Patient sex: M
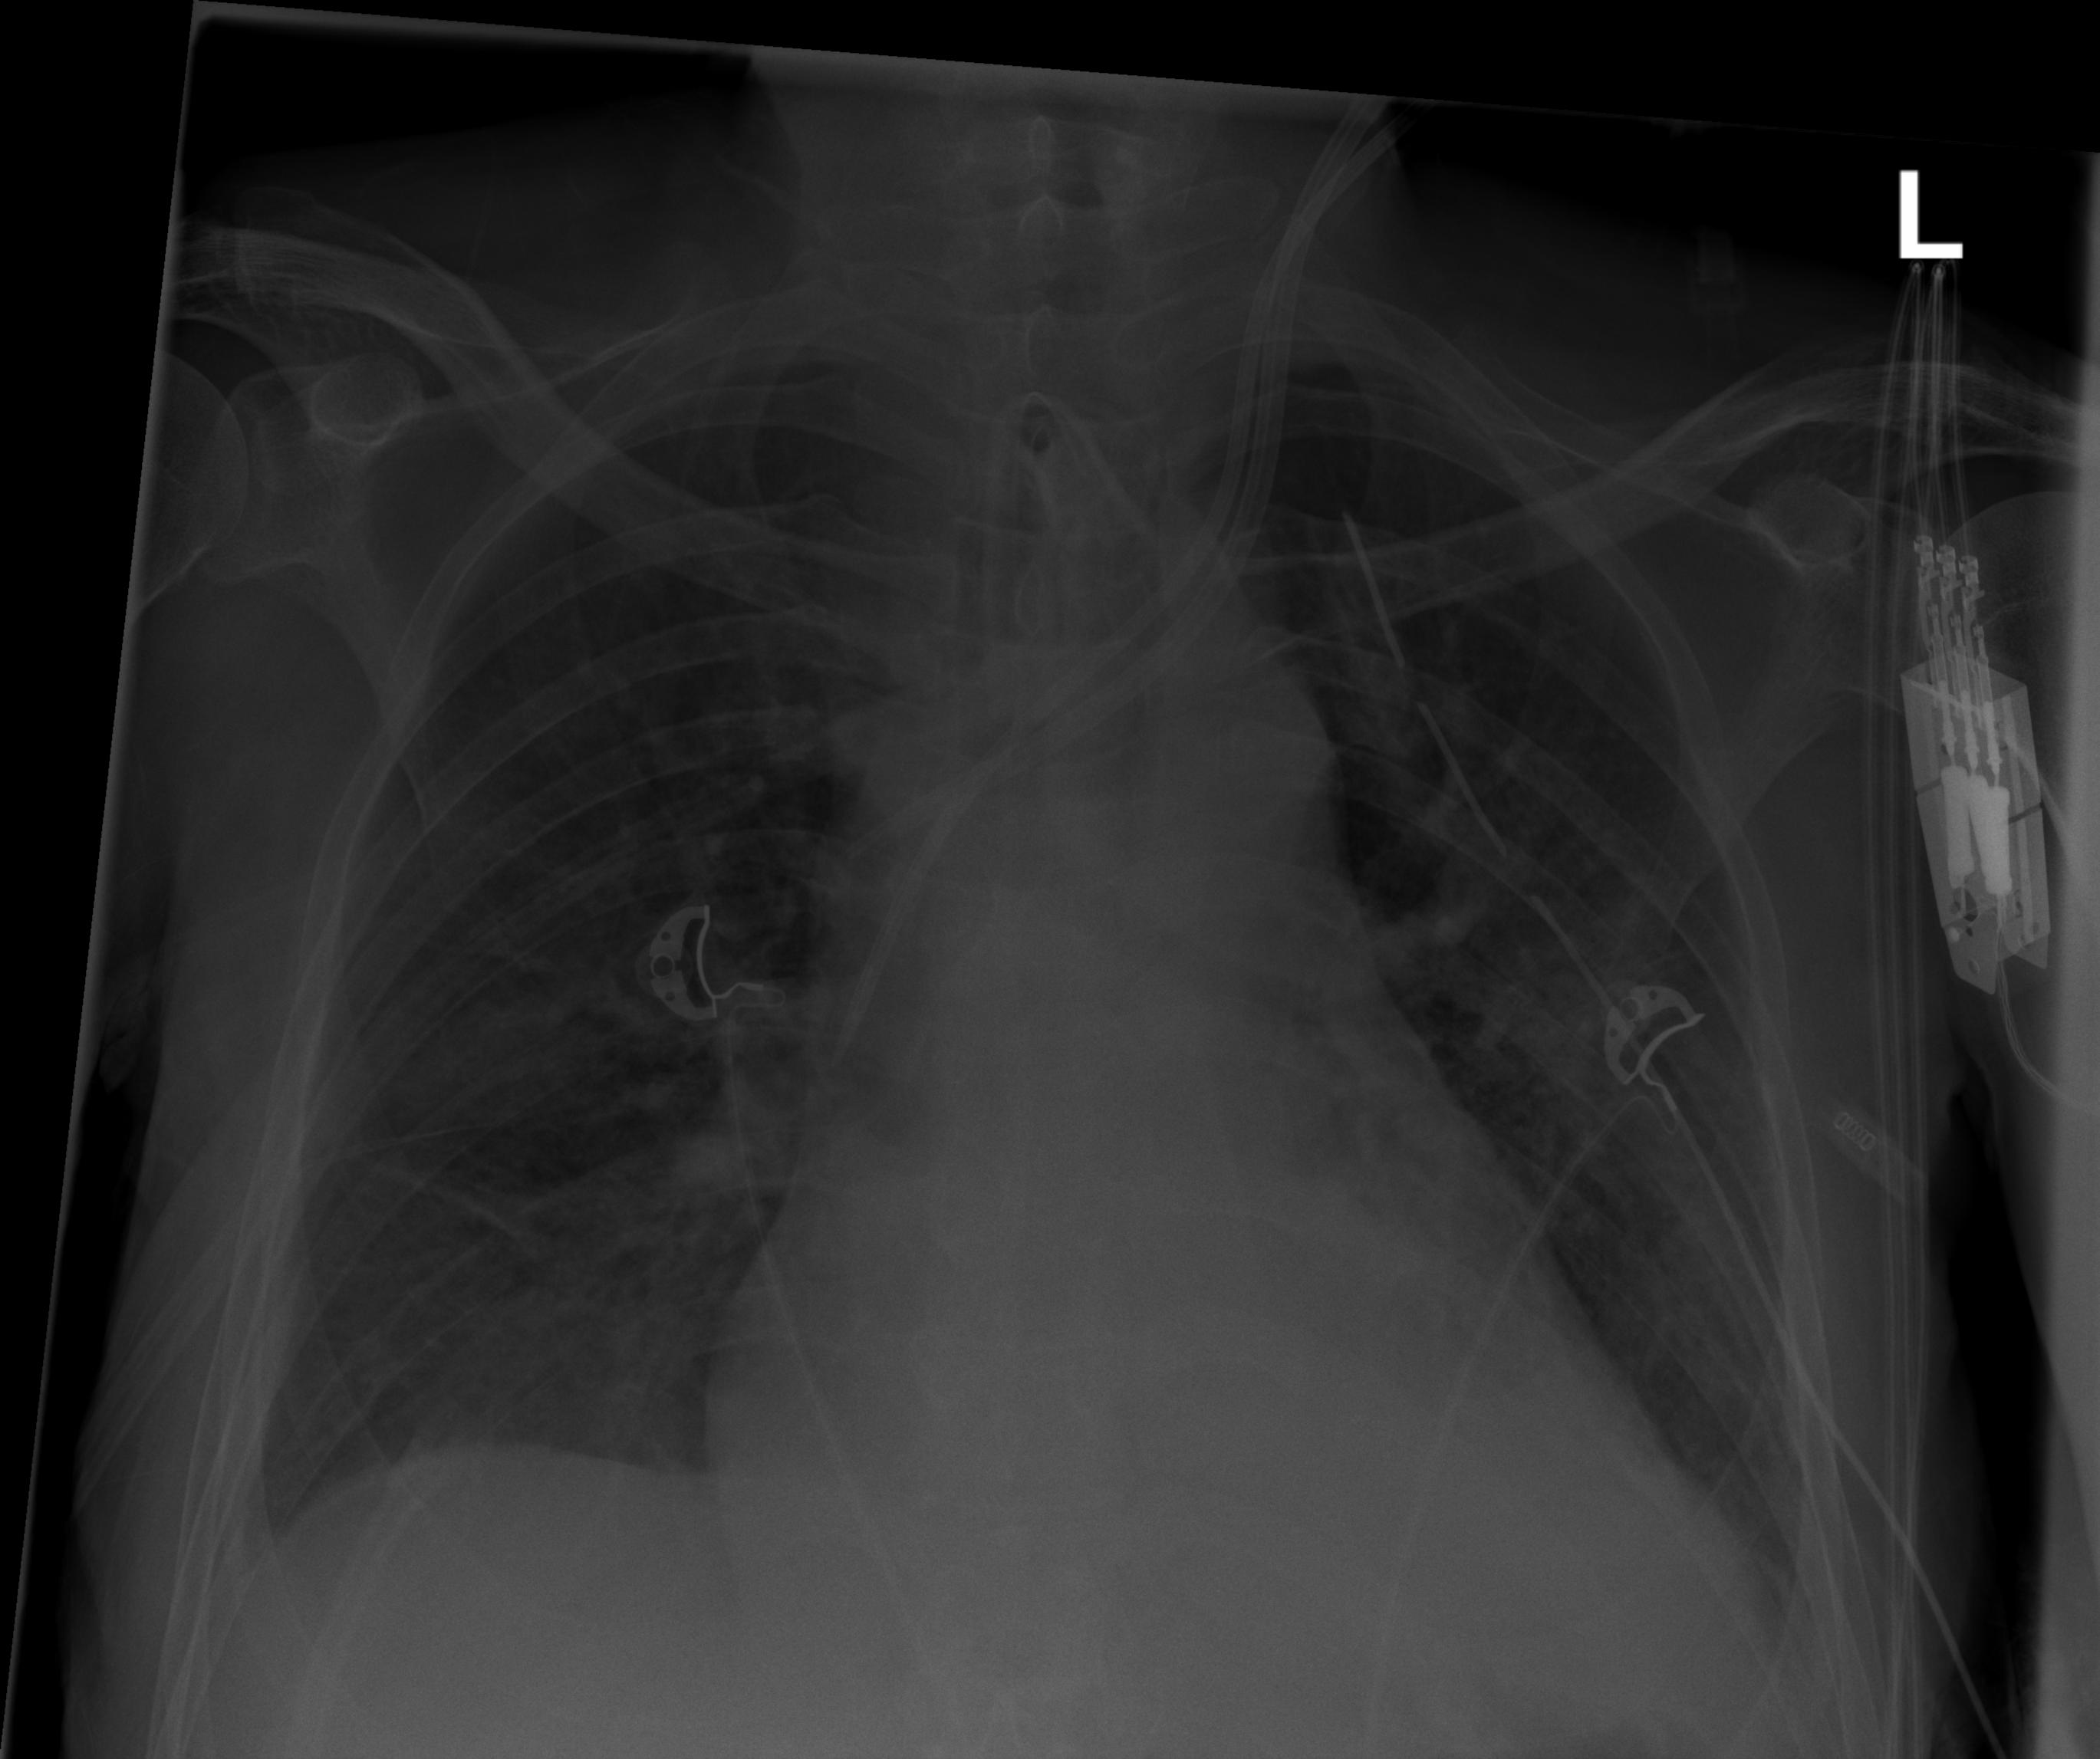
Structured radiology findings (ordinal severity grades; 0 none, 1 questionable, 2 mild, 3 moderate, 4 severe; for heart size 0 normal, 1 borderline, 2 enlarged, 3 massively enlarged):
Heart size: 2
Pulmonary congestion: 2
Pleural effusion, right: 2
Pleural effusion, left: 0
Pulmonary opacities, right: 2
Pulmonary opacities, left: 2
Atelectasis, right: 2
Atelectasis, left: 2